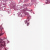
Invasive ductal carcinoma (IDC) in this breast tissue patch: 0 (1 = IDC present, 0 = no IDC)